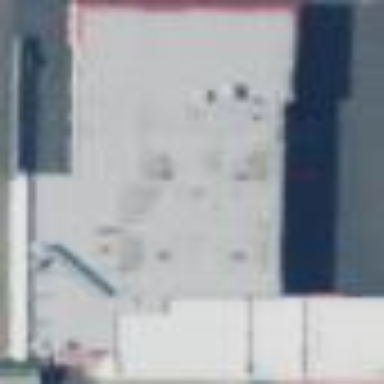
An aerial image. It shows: Building housing car repair shop.